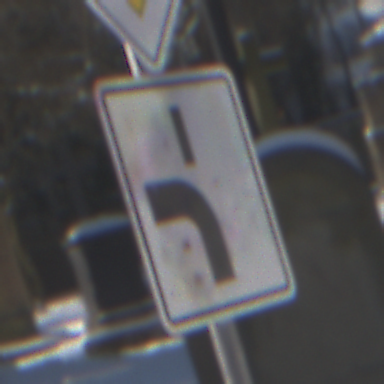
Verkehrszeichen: VerlaufVorfahrtsstrasse5
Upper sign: Vorfahrtsstrasse
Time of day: MorningAfternoon
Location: Outdoor (Special)
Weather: Clear
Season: Winter
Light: Natural